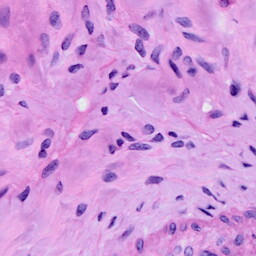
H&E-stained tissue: Cervix